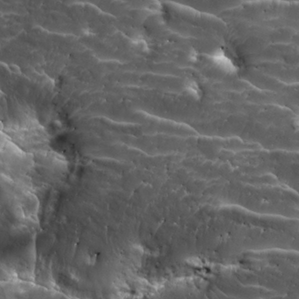
Label: non_frost